Question: in the last days I read lots of questions, answers and solutions regarding customization of AlertDialogs in Android. Still, none of them helped me out completely.
So my question is:
'setSingleChoiceItems''setItems''AlertDialog'
I want to style it in code, not via theme/style-solutions!
To this point I used a combination of the following answers to achieve a customized title, title-content-divider and different button colors.
<URL>
<URL>
My customized Dialog looks like this:

As you can see I achieved to dye the background of the title and the buttons in white as well as coloring the title itself and the divider in red but not the color of those single-choice items.
For that, I took a look into the android-sources, specifically "<URL>.
Now I'm stuck on the last part (see question above) as it seems that those items are not being loaded into the 'ScrollView' of a "normal" content, neither in the 'FrameLayout' of a custom content (which I managed to style with white background).
So can someone please point me to the layout-elements that are used when the methods 'setSingleChoiceItems' or 'setItems' are used?
For completion I add the code how I created the shown AlertDialog, and how I styled it:
'''
AlertDialog dialog = new AlertDialog.Builder(this)
.setTitle(getString(R.string.currency_choose))
.setCancelable(false)
.setSingleChoiceItems(R.array.currencies, 0, new DialogInterface.OnClickListener() {
public void onClick(DialogInterface dialog, int which) {
currency = getResources().getStringArray(R.array.currencies)[which].substring(0, 1);
}
})
.setPositiveButton(android.R.string.ok, new DialogInterface.OnClickListener() {
public void onClick(DialogInterface dialog, int id) {
// doSomething with clicked item
}
})
.setNegativeButton(android.R.string.cancel, null)
.create();
dialog.setOnShowListener(new DialogOnShowListener()); // here happens the styling
dialog.show();
'''
'''
@Override
public void onShow(DialogInterface dialog) {
Dialog d = ((Dialog) dialog);
int divierId = d.getContext().getResources()
.getIdentifier("android:id/titleDivider", null, null);
View divider = d.findViewById(divierId);
divider.setBackgroundColor(red); // earlier defined color-int
}
'''
Thanks in advance, chuky
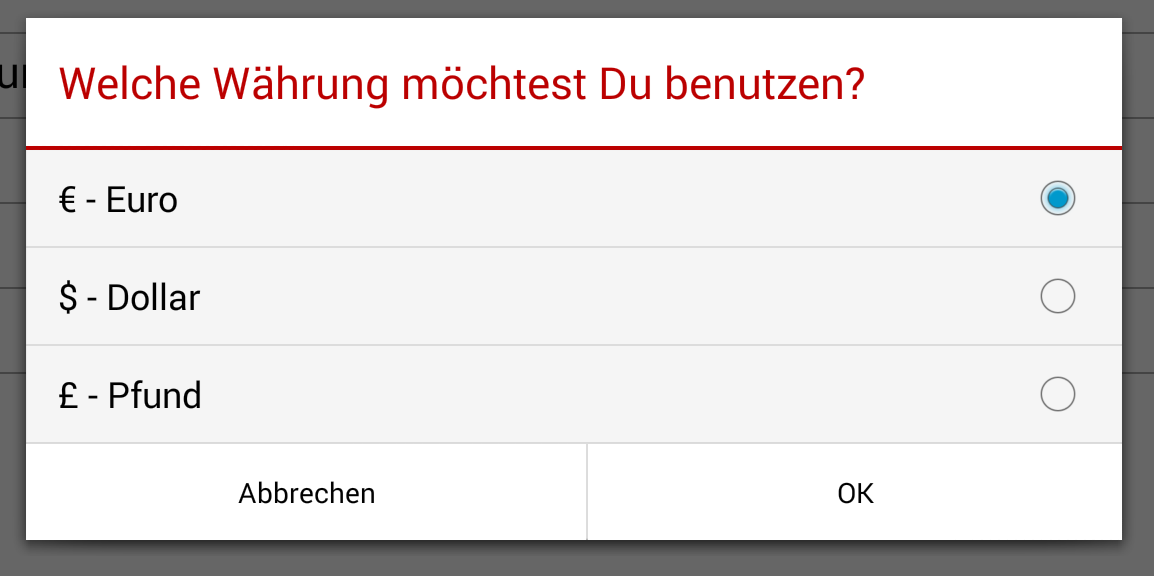
Answer: Guess I found the solution, so if everyone else should ever come across this problem here's how I've done it:
It feels like a really crappy solution, but I just searched for the ID of a List-Element the moment it was clicked and apparently every List-Element can be styled with this ID.
The Code I used to get the ID was the following:
'''
AlertDialog dialog = new AlertDialog.Builder(this)
.setTitle(getString(R.string.currency_choose))
.setCancelable(false)
.setSingleChoiceItems(R.array.currencies, 0, new DialogInterface.OnClickListener() {
public void onClick(DialogInterface dialog, int which) {
// -------------- here I got the ID ----------- //
System.out.println(((Dialog)dialog).getCurrentFocus().toString());
// doSomething with clicked item
}
})
.setPositiveButton(android.R.string.ok, new DialogInterface.OnClickListener() {
public void onClick(DialogInterface dialog, int id) {
DBs.getDBSettings().writeSetting("CURRENCY", currency);
}
})
.setNegativeButton(android.R.string.cancel, null)
.create();
dialog.setOnShowListener(new DialogOnShowListener());
dialog.show();
'''
The ID that was part of this 'View's 'toString'-method is "".
Finally a screenshot showing my solution:

Greetings, chuky